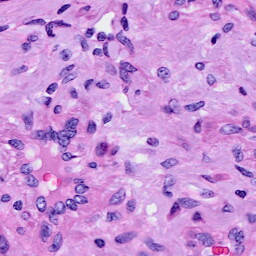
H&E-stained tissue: Cervix